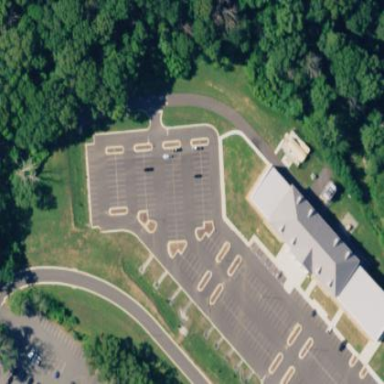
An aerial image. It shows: Parking area.